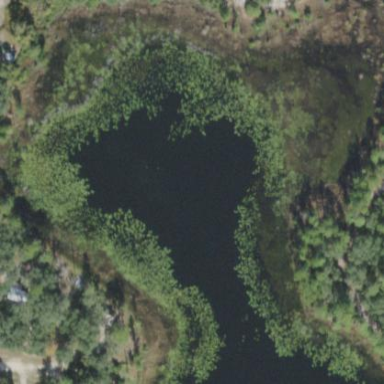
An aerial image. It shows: Marshy wetland area.